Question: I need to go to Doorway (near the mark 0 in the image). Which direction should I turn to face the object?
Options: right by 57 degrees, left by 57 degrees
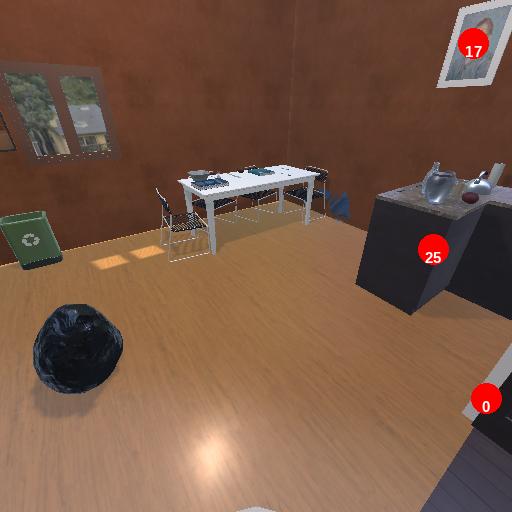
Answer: right by 57 degrees